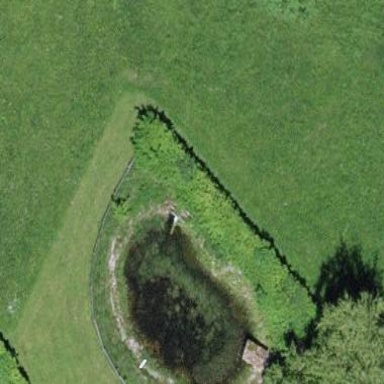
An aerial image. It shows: Serene pond surrounded by nature.